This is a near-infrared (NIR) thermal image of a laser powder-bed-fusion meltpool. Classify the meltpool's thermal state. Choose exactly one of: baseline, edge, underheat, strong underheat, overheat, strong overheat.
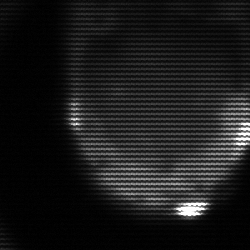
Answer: edge